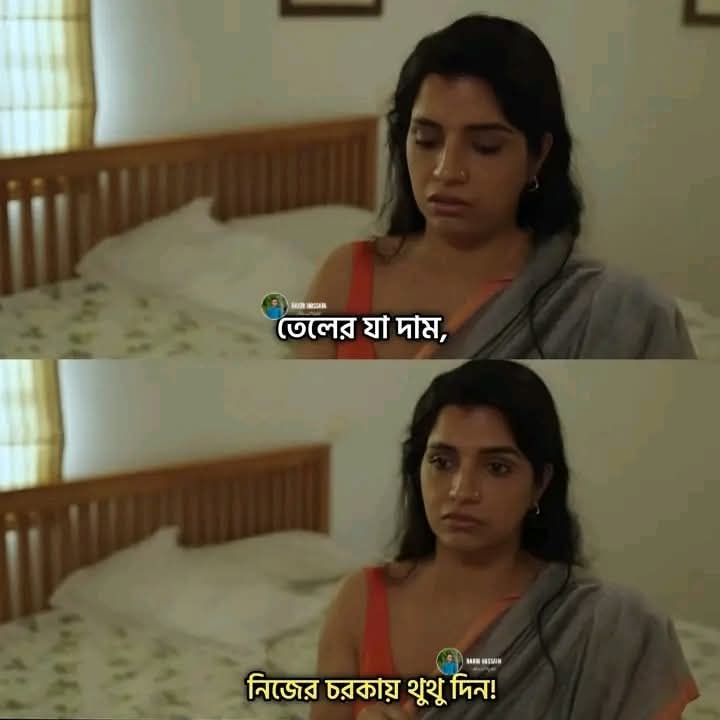
Text: তেলের যা দাম,
নিজের চরকায় থুথু দিন!
Label: Non Hate